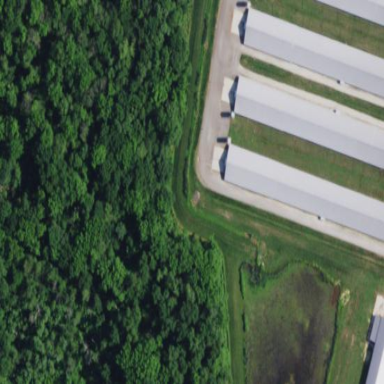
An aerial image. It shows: Farm auxiliary building.